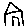
Label: house